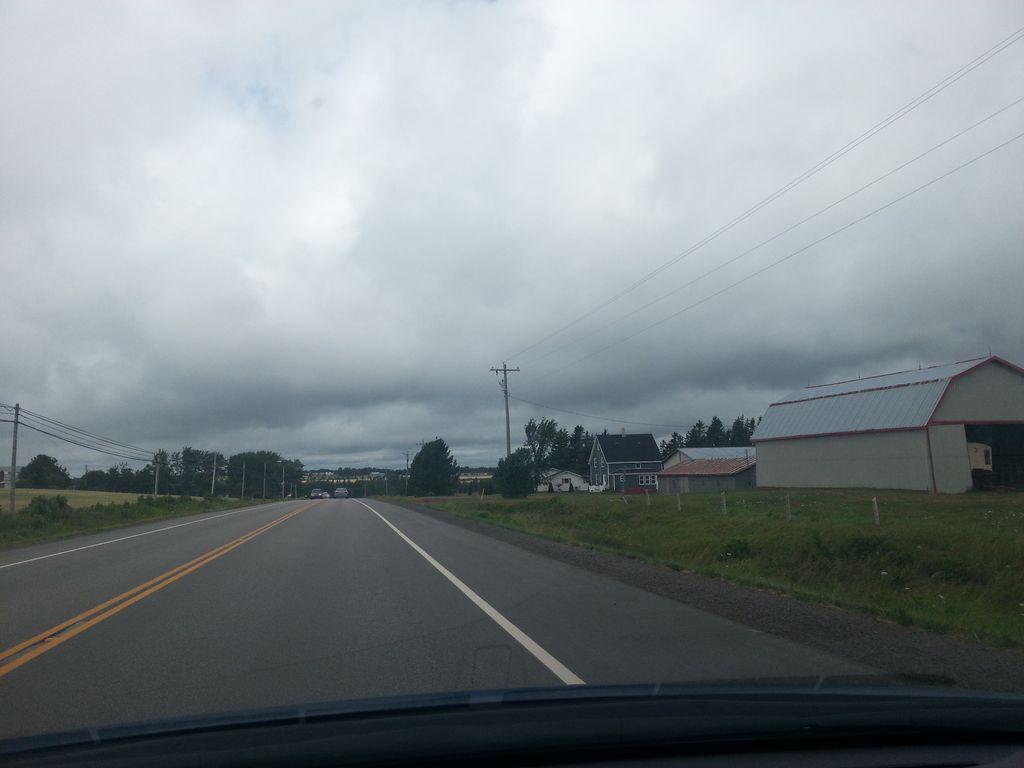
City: charlottetown